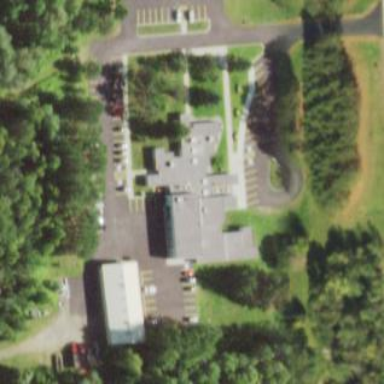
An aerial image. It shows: Public building.